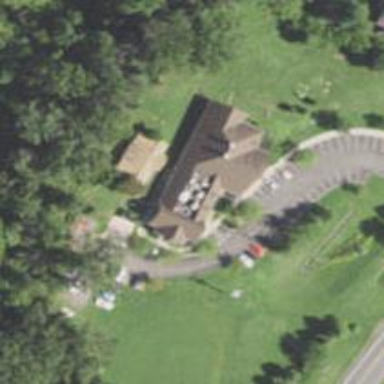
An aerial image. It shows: Veterinary facility.